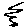
Label: zigzag